Field crop: maize
Growth stage: 1
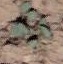
Species: datura